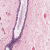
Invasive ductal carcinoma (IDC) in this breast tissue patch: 0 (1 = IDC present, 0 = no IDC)